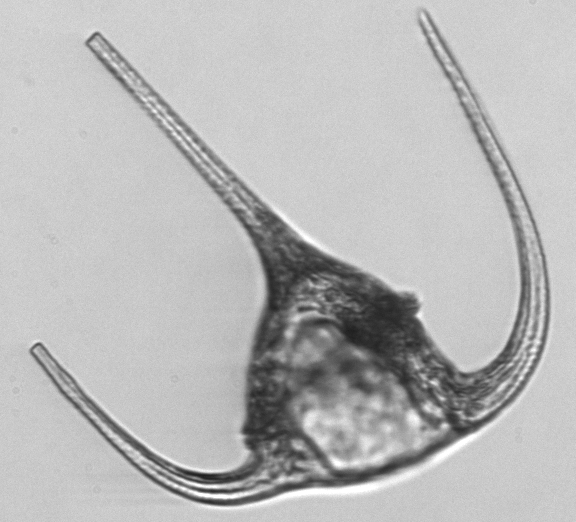
Label: Tripos